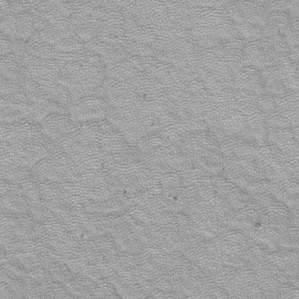
Label: frost